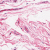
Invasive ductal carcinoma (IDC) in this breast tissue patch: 0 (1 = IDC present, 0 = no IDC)